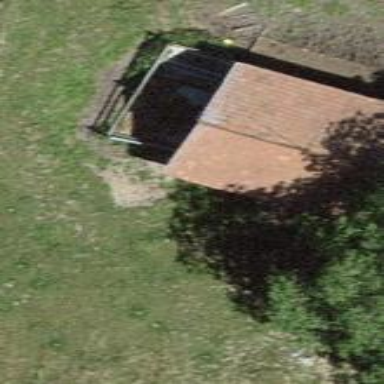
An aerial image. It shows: Cabin is depicted in the image.